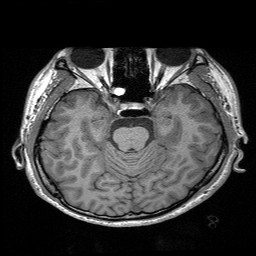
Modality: T1w
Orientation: coronal